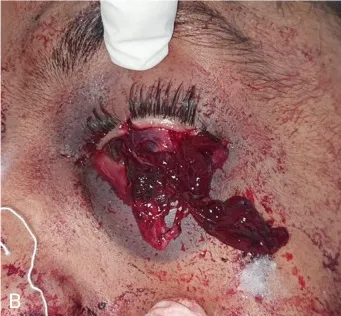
Left eye showed large corneoscleral laceration with prolapse of vitreous and choroidal tissue.
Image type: medical_photograph (other_medical_photograph)